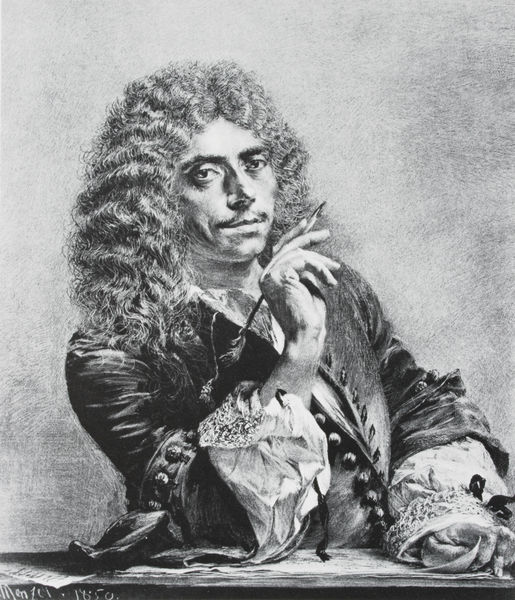
Titel: Versuche auf Stein mit Pinsel und Schabeisen - Blatt 1: Brustbild des Dichters Molière
Künstler: Adolph Menzel
Standort: Berlin
Institution: Staatliche Museen zu Berlin, Kupferstichkabinett
Schlagwörter: dunkel, feder, hand, mann, schatten, weiß, bar, finger, grau, haar, licht, mund, nase, schwarz, tisch, zeichnung, blick, mode, rock, schleife, anzug, bart, hemd, jacke, schnurrbart, wand, arm, augen, barock, bluse, gesicht, kragen, samt, spitze, ärmel, bildnis, hände, portrait, porträt, signatur, gewand, haare, mantel, spitzen, blatt, schleifen, augenbrauen, knopf, locken, mähne, perücke, papier, schreibtisch, grafik, weis, frack, schnurbart, dichter, brauen, maler, rüschen, ellenbogen, knöpfe, nachdenken, gehrock, jackett, schnauzer, denken, druck, stich, lockig, denker, napoleon, manschetten, pinsel, buschig, stift, tinte, schreiben, aristokrat, erhoben, gelehrter, schreibfeder, federkiel, wamps, moliere, hook, buschige augenbrauen, auflehnend, wambs, wilde mähne, sruwelpeter, wamos